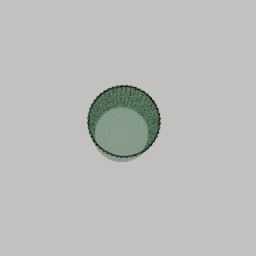
Label: decoration